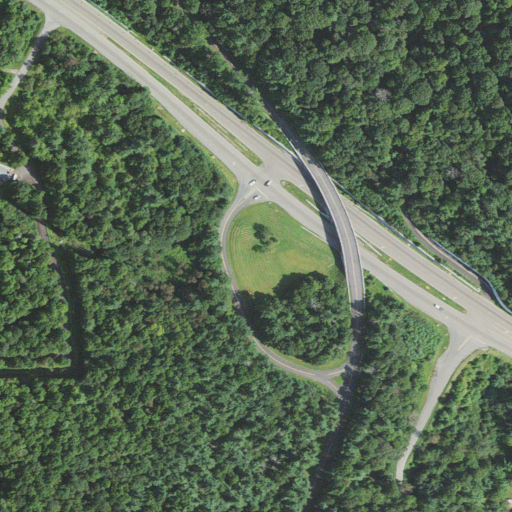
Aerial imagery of gap in North Carolina named Deep Gap containing deciduous forest, low intensity development, open development, medium intensity development, mixed forest, woody wetlands, pasture, and grassland